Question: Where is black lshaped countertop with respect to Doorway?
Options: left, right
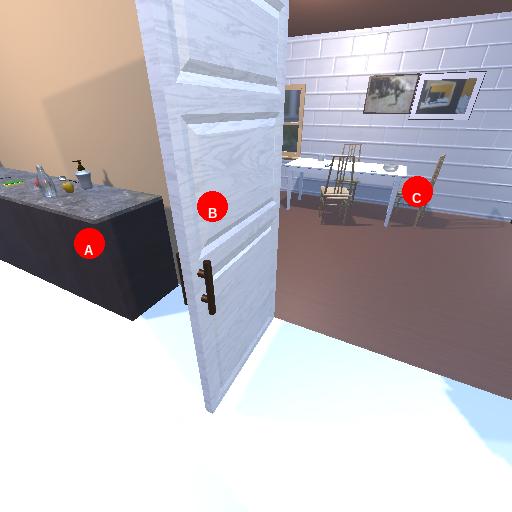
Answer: left